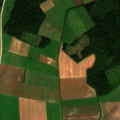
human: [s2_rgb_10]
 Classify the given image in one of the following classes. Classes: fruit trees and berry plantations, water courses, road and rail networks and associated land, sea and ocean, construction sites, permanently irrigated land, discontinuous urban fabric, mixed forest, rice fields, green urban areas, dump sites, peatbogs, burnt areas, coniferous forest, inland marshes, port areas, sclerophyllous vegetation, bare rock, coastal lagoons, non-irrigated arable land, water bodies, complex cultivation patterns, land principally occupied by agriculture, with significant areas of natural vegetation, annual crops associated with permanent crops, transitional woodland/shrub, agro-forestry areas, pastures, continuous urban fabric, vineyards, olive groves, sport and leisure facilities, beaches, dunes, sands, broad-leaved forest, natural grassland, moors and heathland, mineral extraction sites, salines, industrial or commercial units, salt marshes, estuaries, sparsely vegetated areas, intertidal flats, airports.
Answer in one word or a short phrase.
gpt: non-irrigated arable land, broad-leaved forest, mixed forest